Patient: sex F, age 75
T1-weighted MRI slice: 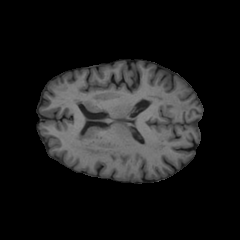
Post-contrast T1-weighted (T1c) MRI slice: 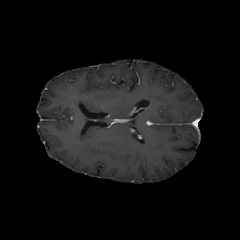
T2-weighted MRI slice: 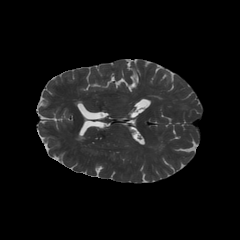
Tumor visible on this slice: no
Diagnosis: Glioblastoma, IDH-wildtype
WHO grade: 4